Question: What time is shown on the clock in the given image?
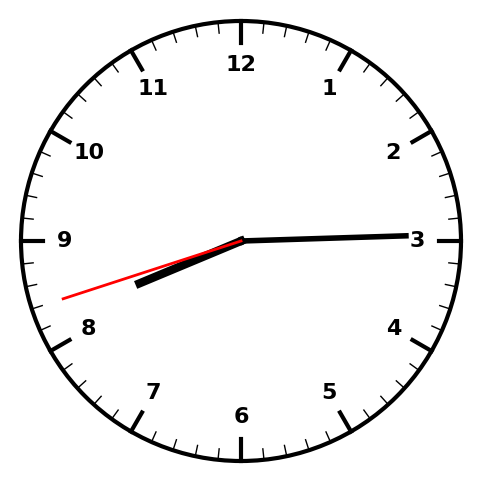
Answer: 08:14:42